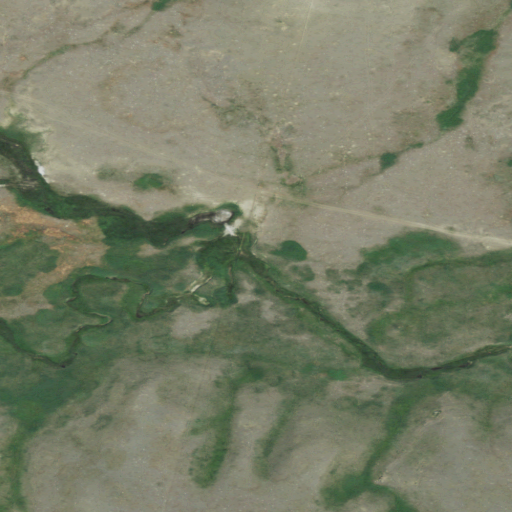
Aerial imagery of valley in Montana named Lily Coulee containing grassland, shrub, herbaceous wetlands, and woody wetlands